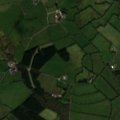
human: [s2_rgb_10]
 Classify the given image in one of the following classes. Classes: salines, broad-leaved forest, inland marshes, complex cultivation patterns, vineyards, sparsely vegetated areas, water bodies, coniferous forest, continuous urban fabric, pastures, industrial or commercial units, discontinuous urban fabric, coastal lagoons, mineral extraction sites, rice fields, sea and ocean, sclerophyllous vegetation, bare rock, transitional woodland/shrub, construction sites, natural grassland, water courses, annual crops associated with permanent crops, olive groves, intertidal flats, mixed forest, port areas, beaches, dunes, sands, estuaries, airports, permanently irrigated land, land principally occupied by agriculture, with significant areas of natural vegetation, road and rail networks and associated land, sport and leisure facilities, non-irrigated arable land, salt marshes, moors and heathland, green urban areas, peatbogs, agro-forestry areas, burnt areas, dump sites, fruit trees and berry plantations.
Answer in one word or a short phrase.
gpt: pastures, transitional woodland/shrub